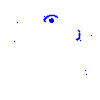
Particle: pion